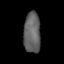
Tissue: lung
Cell type: Myeloid cells
Senescence score: 0.5709
Nuclear area (px): 663
Mean DAPI intensity: 98.836